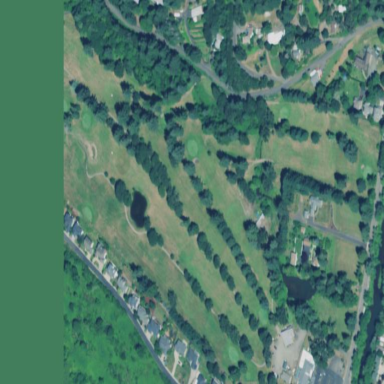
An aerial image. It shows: Leisure land designated as 9-hole golf course.